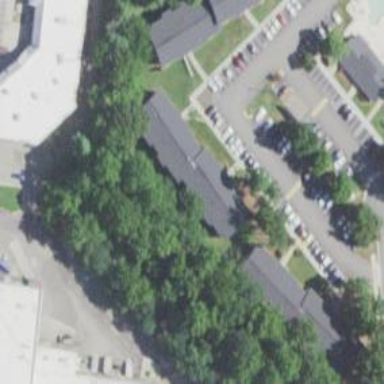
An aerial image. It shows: Residential building.